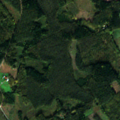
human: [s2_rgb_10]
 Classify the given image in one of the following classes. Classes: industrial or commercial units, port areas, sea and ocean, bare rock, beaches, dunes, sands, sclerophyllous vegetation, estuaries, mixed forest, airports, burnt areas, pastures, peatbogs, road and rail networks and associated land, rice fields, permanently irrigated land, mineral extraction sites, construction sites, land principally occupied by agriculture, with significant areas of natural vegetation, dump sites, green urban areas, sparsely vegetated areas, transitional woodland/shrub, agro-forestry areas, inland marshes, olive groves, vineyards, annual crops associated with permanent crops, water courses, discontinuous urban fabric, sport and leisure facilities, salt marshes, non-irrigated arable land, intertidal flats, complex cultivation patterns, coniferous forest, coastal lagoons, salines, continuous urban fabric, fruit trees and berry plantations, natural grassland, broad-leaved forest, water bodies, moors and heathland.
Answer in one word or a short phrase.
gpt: broad-leaved forest, coniferous forest, mixed forest, transitional woodland/shrub